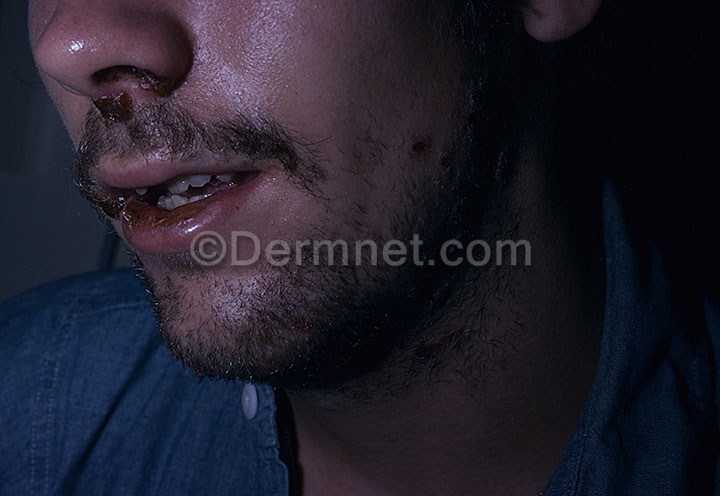
Disease: Warts Molluscum and other Viral Infections